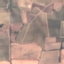
Label: PermanentCrop